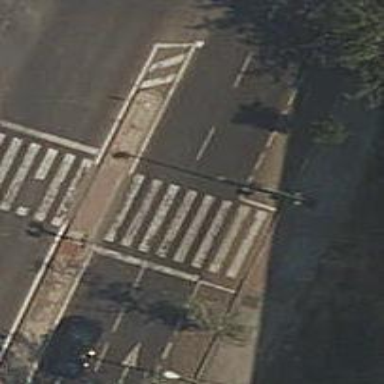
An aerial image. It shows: Road crossing with traffic signals.